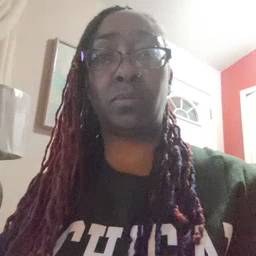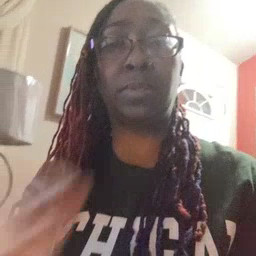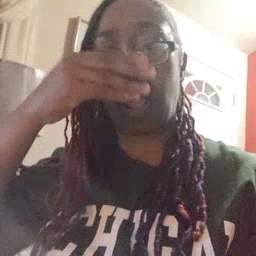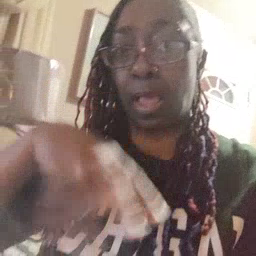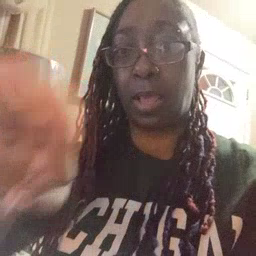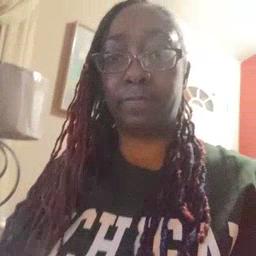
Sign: elephant